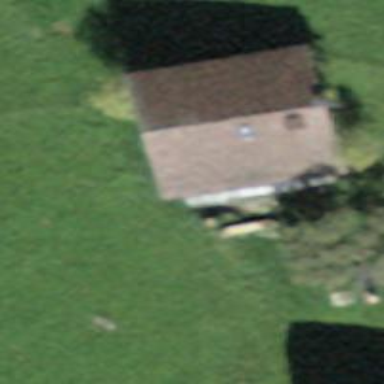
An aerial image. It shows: Farm building.